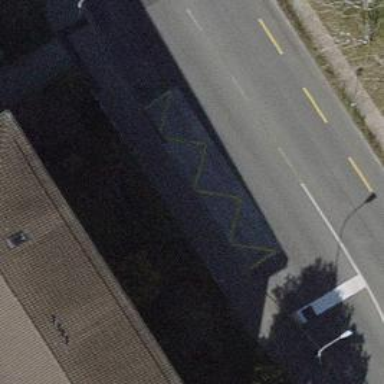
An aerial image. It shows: Bus stop with platform for public transport.